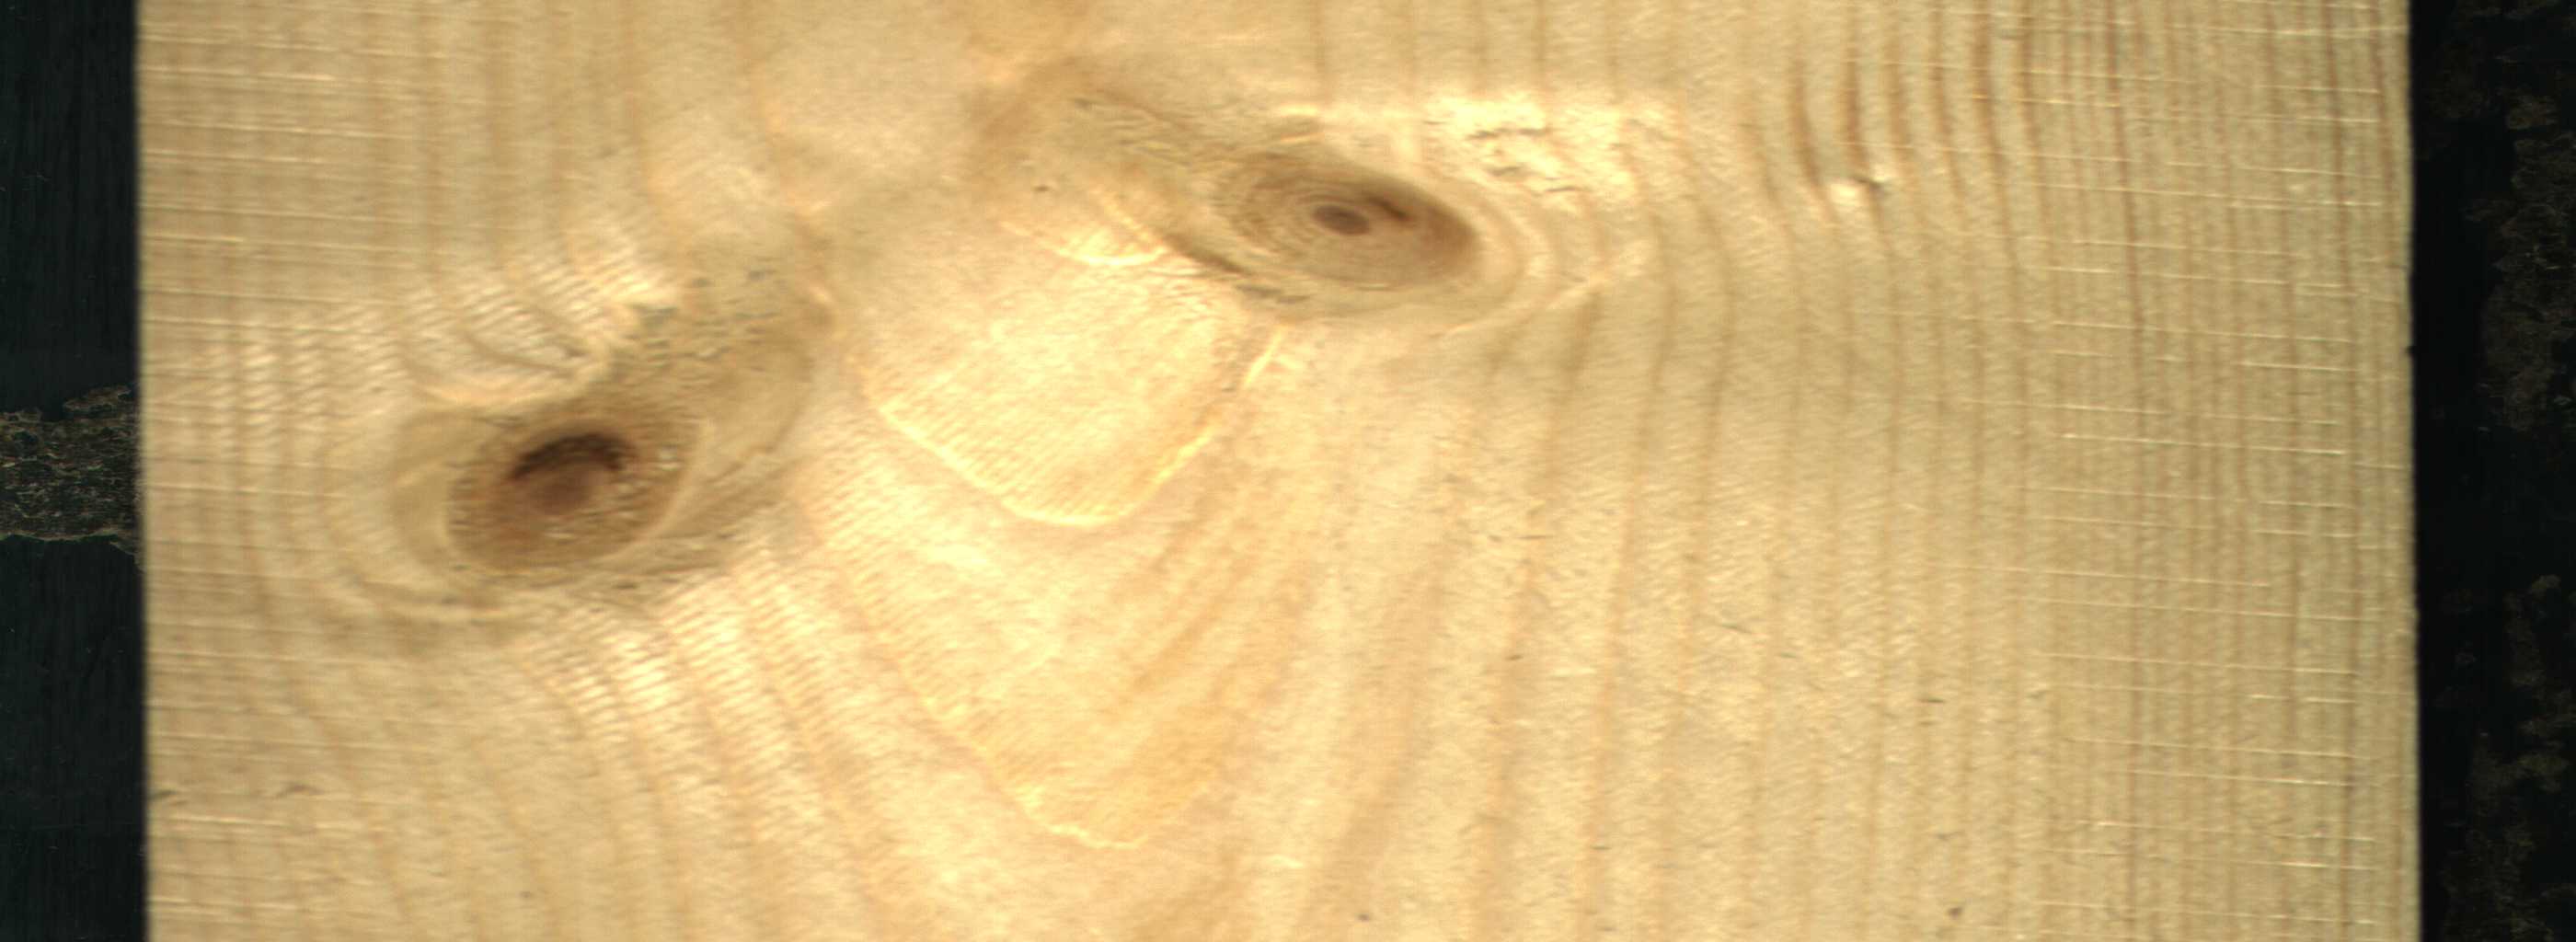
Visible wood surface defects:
Live_Knot
Live_Knot